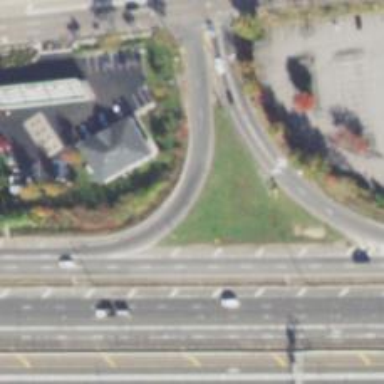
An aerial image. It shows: Trunk link highway.